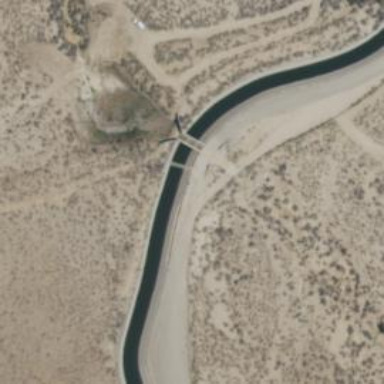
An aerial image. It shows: Aqueduct bridge.